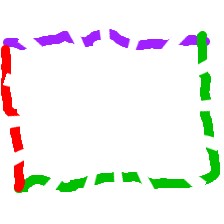
Shape: rectangle